Question: I'm trying to transition to MacVim for ruby dev. One of the hangups I have is running specs quickly and getting results (passes/failures) easily.
When I run ':Rake' (or ':!rspec %') it runs the specs in the current file. The output is shown in the command window.
If I run this in regular Terminal, I get colored output. That is, the dots are green and the failures are red.
In MacVim, I get these weird '[32m' and '[0m' tokens. Here's an example:

Any ideas on how to fix this?
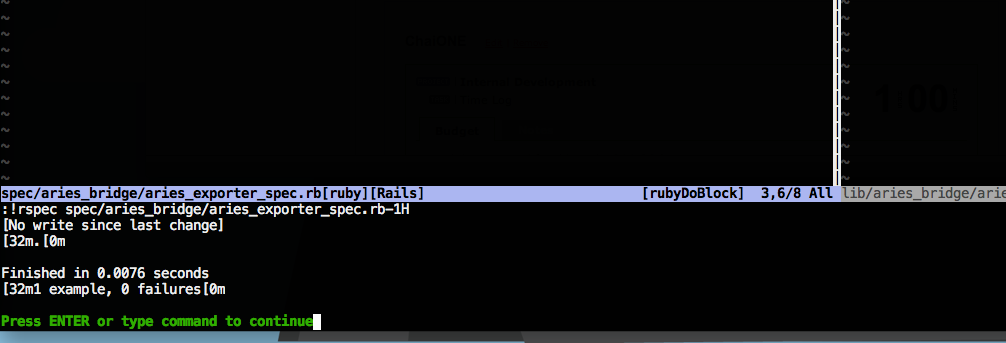
Answer: Use <URL>. It'll give you the clean, nicely colored rspec output you're after:

BTW, those are ANSI escape sequences messing up the output. <URL>vim. Bottom line: it's easier to try to get plain text output than to try and shoehorn support for ANSI escape sequences into Vim.